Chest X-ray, PA view. Patient: 45 years old, sex M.
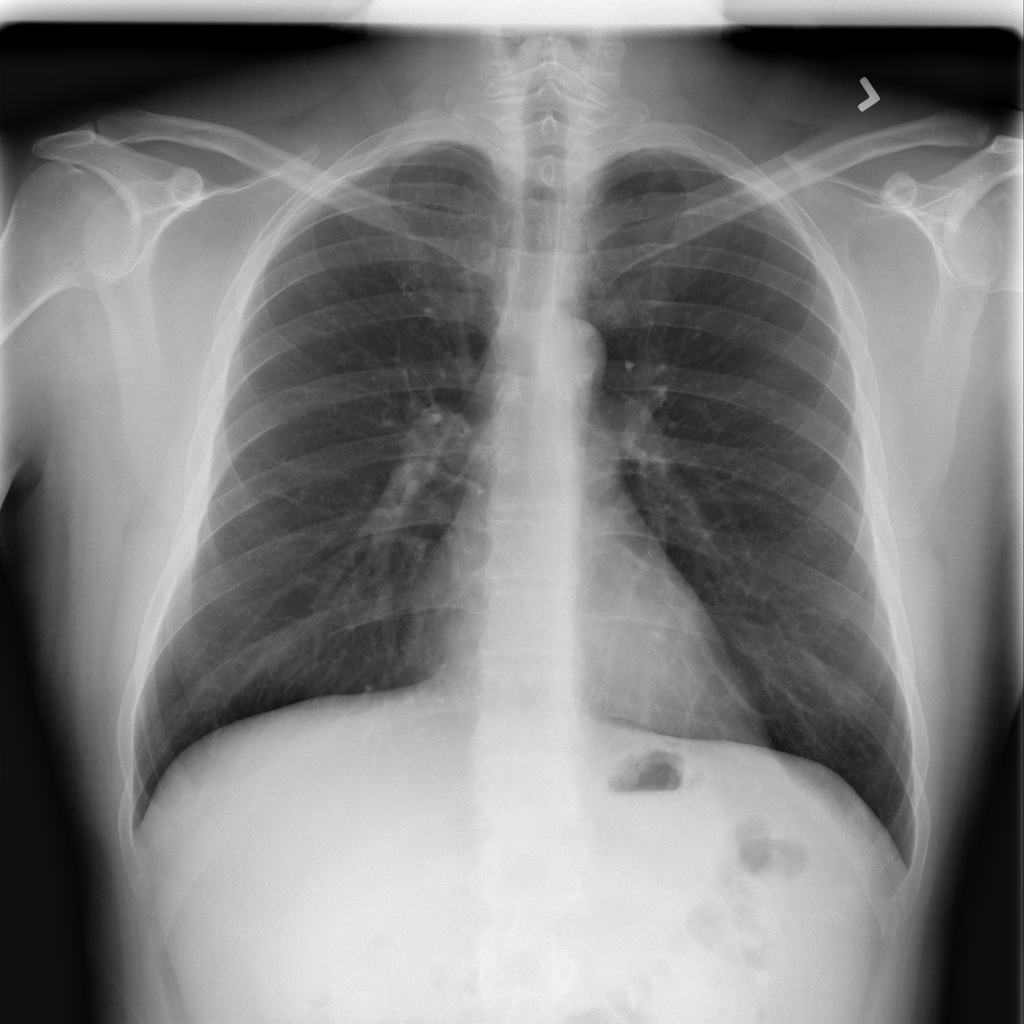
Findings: No Finding